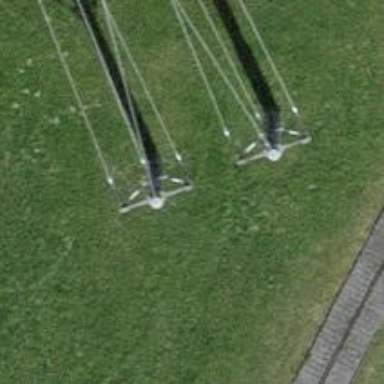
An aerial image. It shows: Power pole.